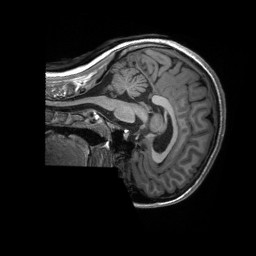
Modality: T1w
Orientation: sagittal
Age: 15
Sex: female
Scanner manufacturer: siemens
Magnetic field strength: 3 T
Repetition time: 2.3 s
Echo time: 0.00232 s